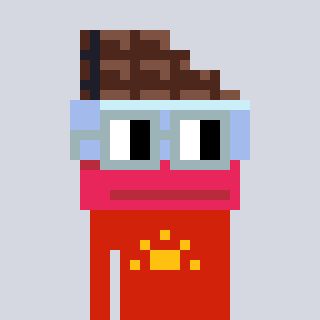
a pixel art character with square dark gray glasses, a chocolate-shaped head and a red-colored body on a cool background